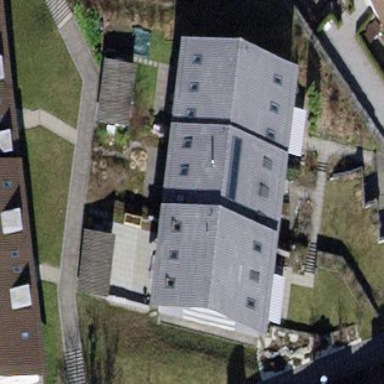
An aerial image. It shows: Building with tiled roof.